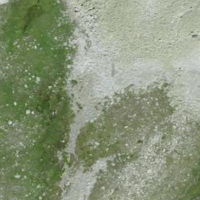
EUNIS habitat code: 26
Species observed at this site:
Jacobaea incana